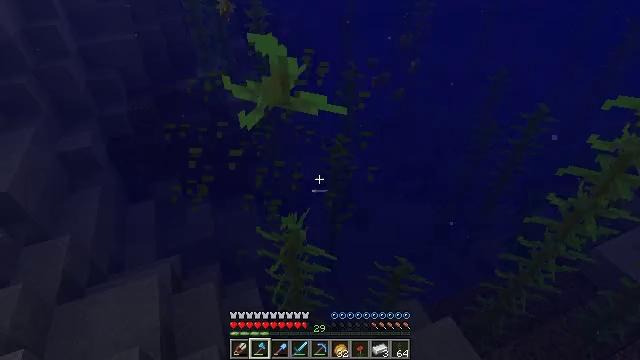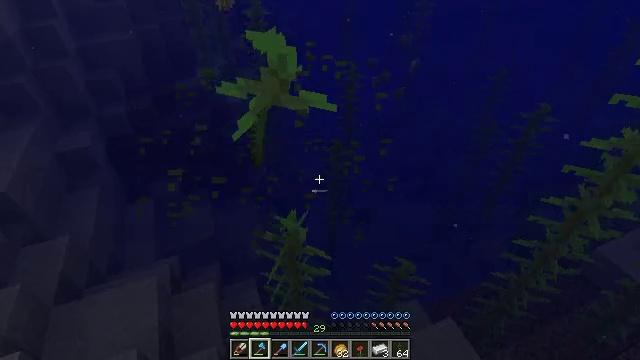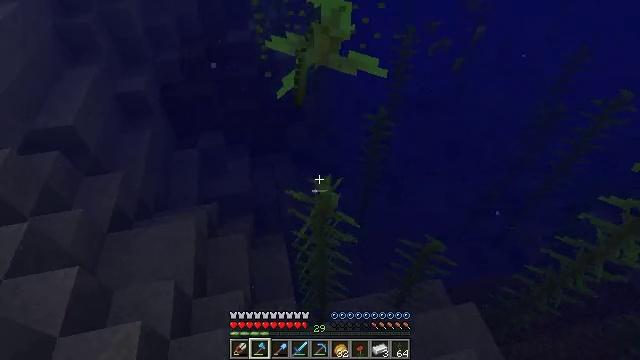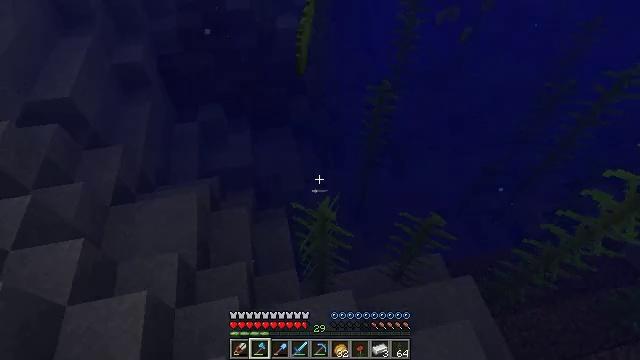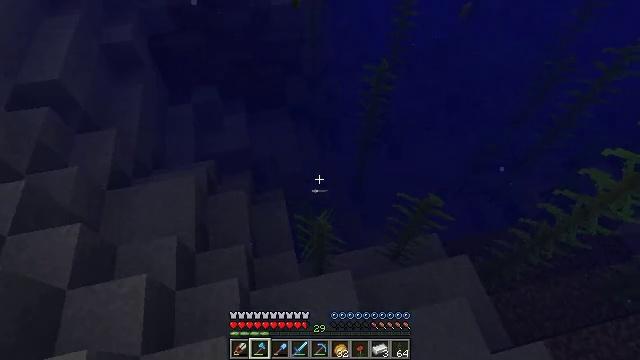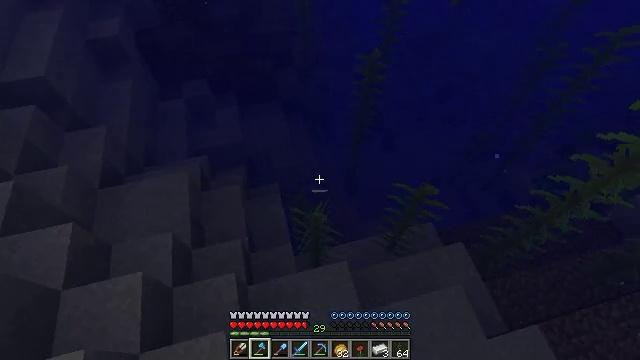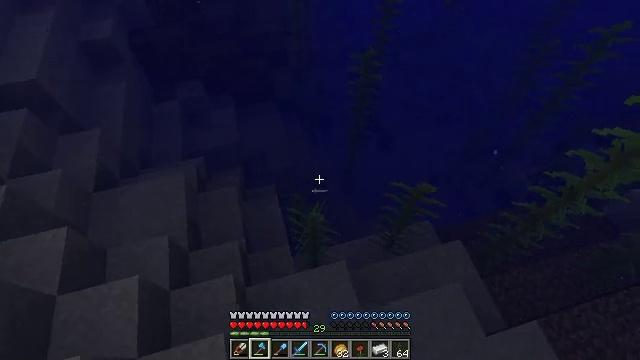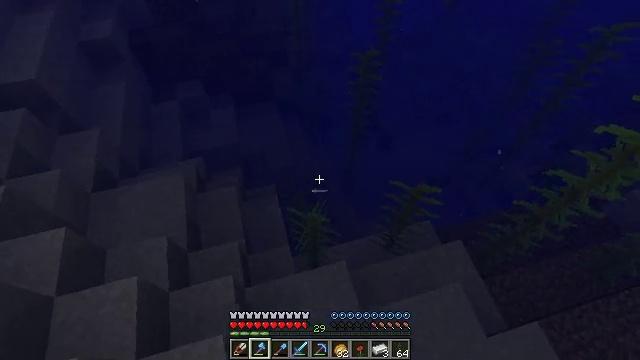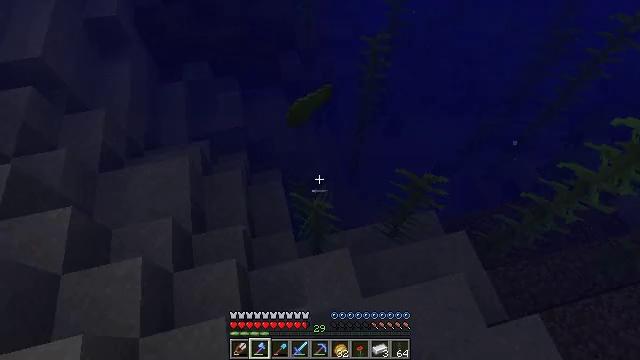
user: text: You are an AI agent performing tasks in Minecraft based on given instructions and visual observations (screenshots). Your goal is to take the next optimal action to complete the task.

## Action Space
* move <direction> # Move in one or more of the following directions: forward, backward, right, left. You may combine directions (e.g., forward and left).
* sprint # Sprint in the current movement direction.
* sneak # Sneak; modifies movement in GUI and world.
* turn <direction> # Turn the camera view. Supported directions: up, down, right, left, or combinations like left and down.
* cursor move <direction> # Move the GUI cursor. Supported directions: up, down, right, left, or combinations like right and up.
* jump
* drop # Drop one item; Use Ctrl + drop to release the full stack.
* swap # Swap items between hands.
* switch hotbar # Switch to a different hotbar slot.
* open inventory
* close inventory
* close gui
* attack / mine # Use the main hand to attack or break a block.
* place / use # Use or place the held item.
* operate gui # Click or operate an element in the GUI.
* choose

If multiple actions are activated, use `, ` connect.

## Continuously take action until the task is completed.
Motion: motion action
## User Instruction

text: Harvest kelp from the ocean.
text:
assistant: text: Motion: no_op
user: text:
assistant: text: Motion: turn left and down
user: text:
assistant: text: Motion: turn down, attack / mine
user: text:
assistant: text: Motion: turn down, attack / mine
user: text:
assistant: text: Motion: turn right and down, attack / mine
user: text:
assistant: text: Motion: turn right, attack / mine
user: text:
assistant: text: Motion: move forward, attack / mine
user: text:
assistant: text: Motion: move forward, sneak, turn left and down, attack / mine
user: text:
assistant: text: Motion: sneak